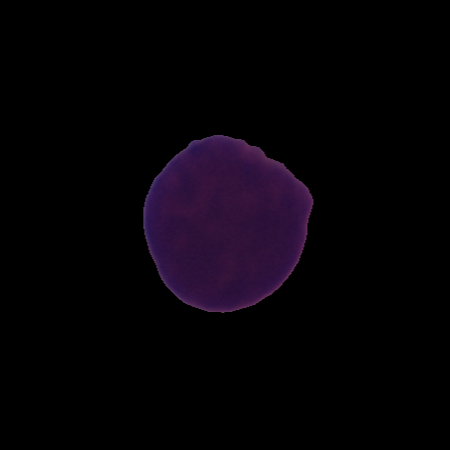
Label: cancer